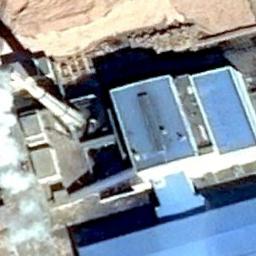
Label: thermal_power_station